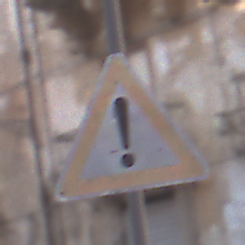
Verkehrszeichen: Gefahrenstelle
Umgebung: Outdoor, Urban
Tageszeit: MorningAfternoon
Wetter: PartlyCloudy
Licht: Natural
Jahreszeit: NotSpecified
Kontrast: LowContrast